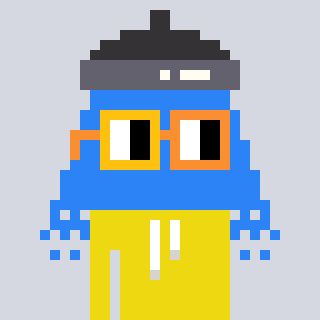
a pixel art character with square yellow and orange glasses, a shower-shaped head and a yellow-colored body on a cool background